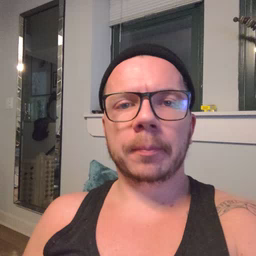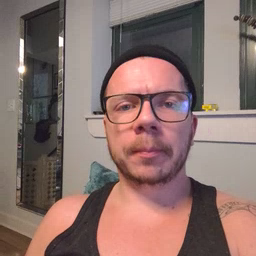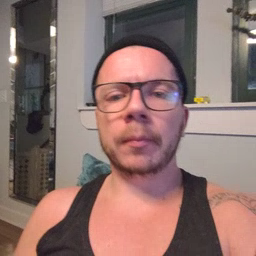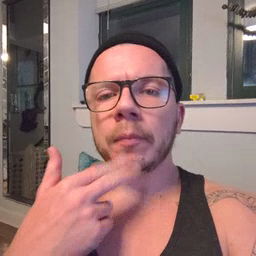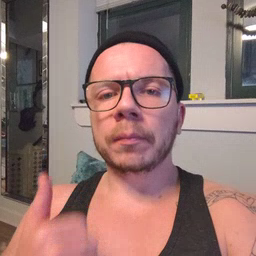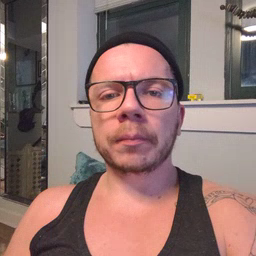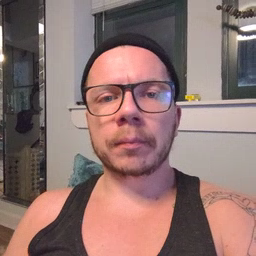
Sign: cute